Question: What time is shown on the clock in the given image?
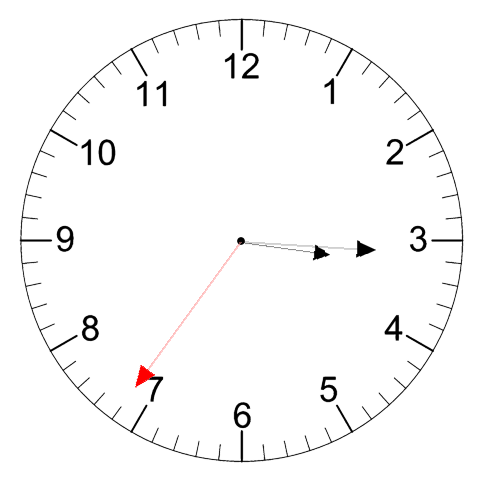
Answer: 03:15:36